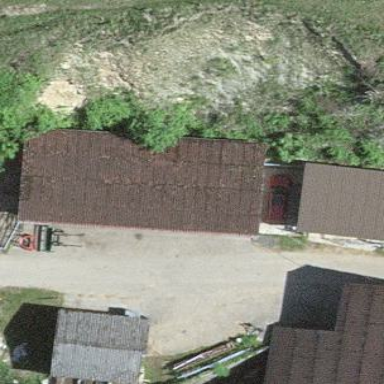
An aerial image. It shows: View of roof of building.